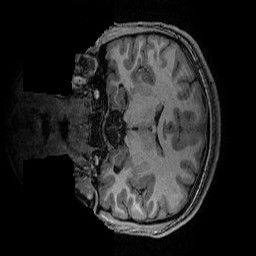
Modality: T1w
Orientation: coronal
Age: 16
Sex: female
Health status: ill
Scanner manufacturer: ge
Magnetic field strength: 3 T
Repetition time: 0.007664 s
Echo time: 0.00342 s